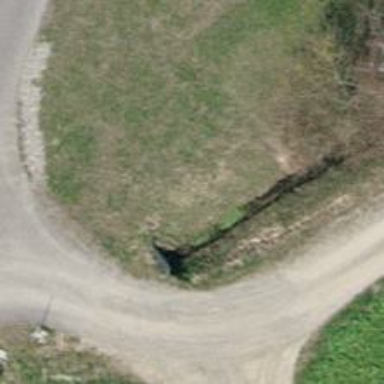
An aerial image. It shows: Ditch serving as waterway.